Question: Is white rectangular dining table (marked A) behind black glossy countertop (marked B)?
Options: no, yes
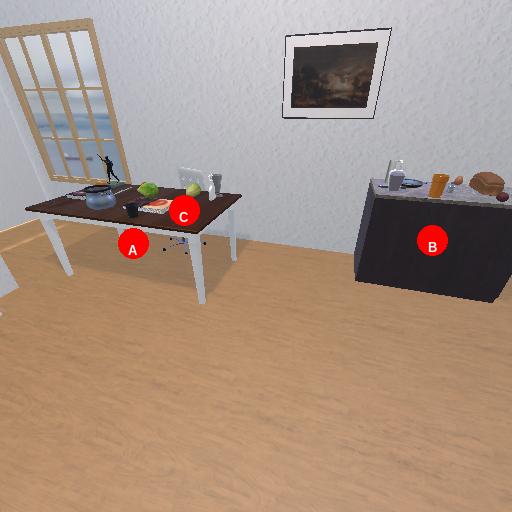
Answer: no